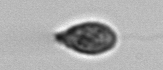
Label: Pseudochattonella_farcimen